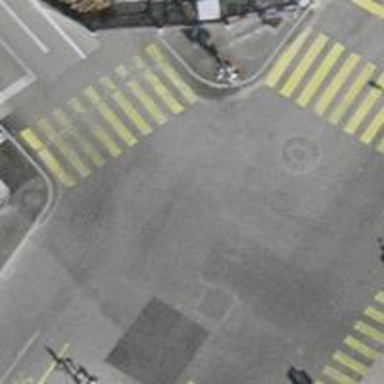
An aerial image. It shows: Road with traffic signals.